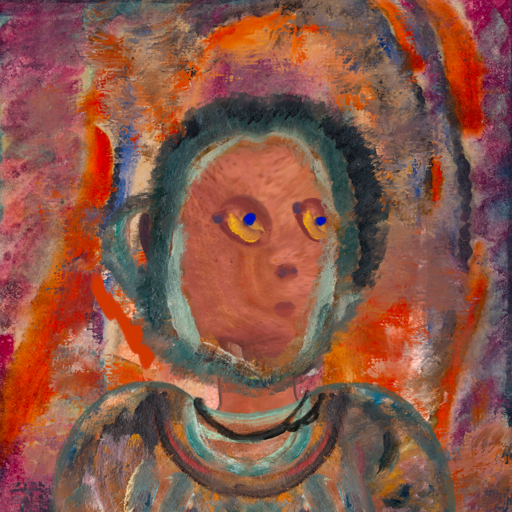
Background: Experience, Head And Neck Side: Mother_And_Son_Mother, Face Side: Mother_And_Son_Son, Bust: Boggyland, Hair Side: Boggyland, Head Accessory: Blank, Second Necklace: Blank, Necklace: Orphan, Baby: Blank